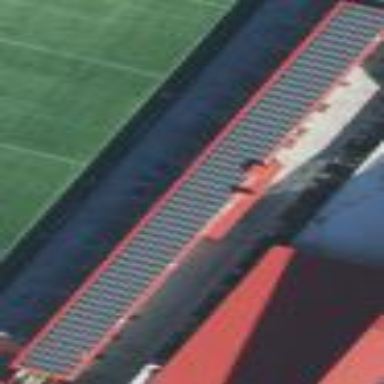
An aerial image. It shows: Bleachers on leisure land.